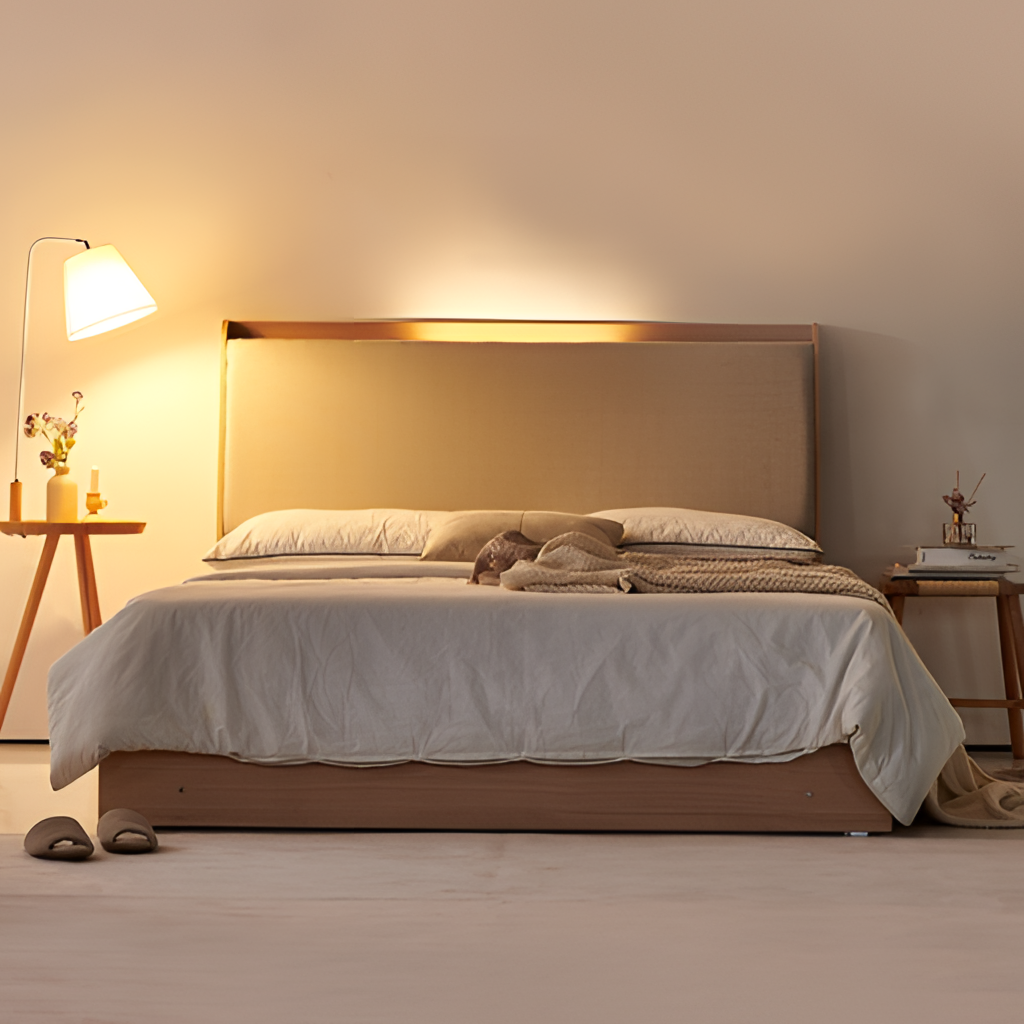
bedroom, beige fabric backlit headboard bed, minimalist, beige paint wallpaper, with solid pattern, wood flooring, with plank pattern